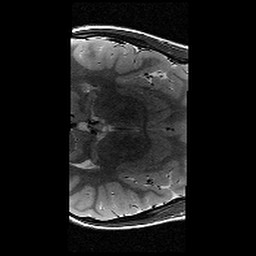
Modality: T2w
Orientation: axial
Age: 12
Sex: male
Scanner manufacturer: siemens
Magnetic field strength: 3 T
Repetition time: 9.23 s
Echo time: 0.067 s